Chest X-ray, AP view. Patient: 52 years old, sex F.
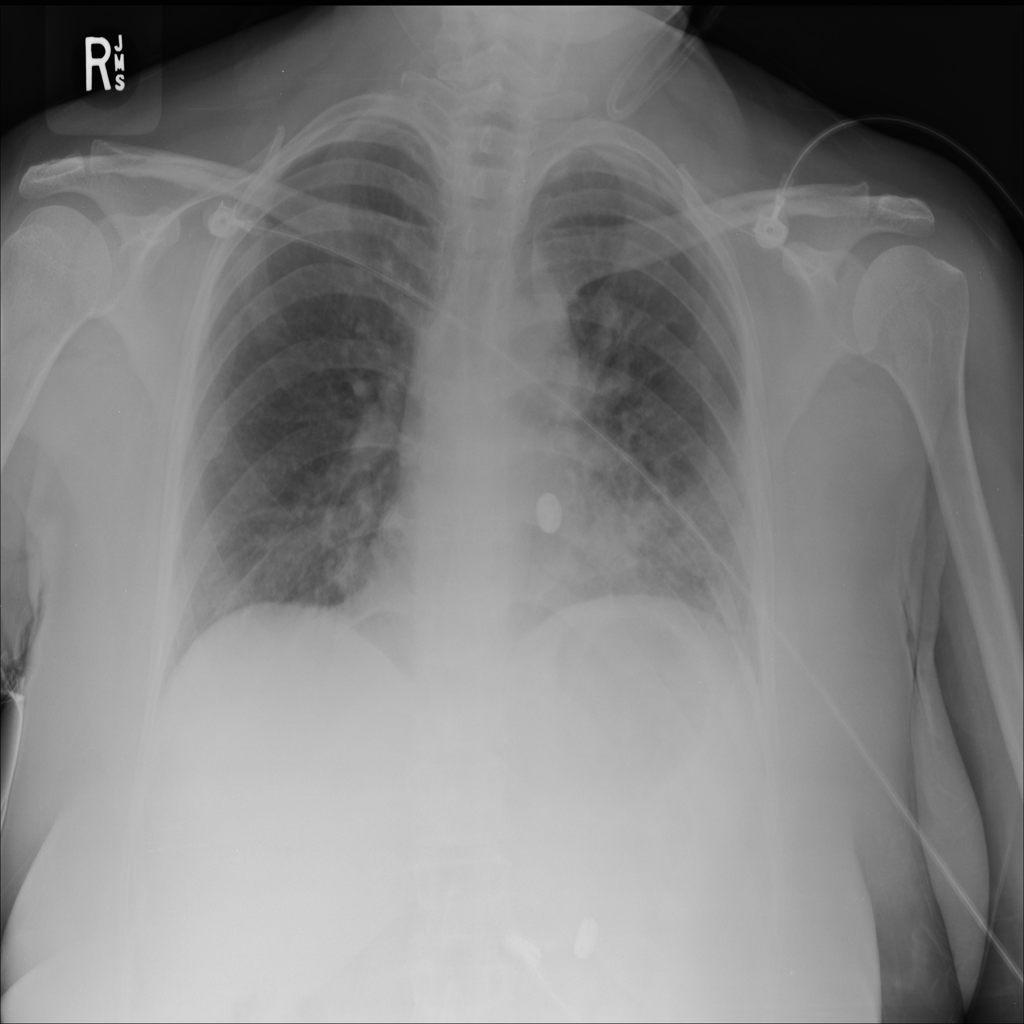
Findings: Infiltration